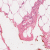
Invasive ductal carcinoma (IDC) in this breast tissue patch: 0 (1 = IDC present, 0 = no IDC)